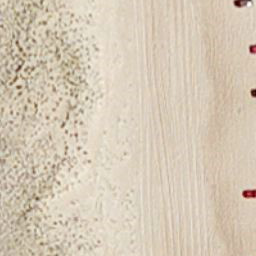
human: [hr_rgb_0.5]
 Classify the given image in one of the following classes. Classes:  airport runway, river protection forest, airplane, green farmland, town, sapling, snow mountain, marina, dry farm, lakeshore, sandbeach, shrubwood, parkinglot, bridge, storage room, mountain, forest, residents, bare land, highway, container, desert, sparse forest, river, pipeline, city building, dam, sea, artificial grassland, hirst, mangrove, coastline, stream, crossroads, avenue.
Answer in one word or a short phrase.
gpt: sandbeach